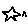
Label: star